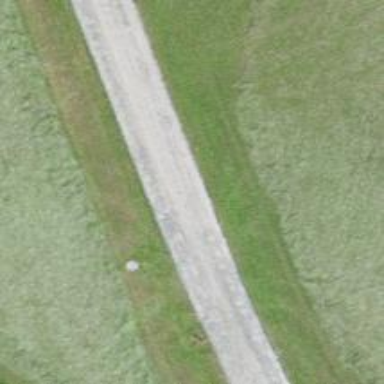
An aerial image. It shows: Service road with fine gravel surface.